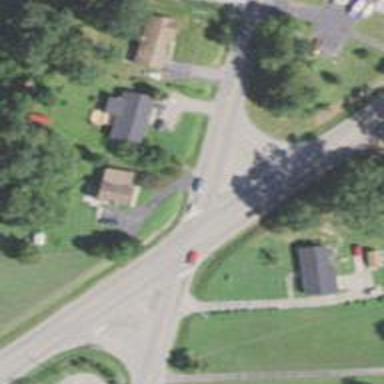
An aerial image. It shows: Road with stop sign.